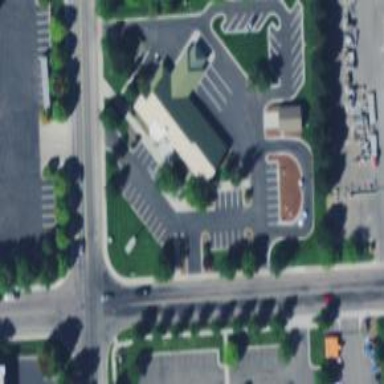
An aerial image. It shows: Bank building.